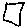
Label: square